Question: I wanted to create an interactive shiny app to show the graph from chosen variable
Part of the data below:
'''
> dput(data_3[1:6,])
structure(list(date = structure(c(18264, 18265, 18266, 18267,
18268, 18271), class = "Date"), code = structure(c(1L, 1L, 1L,
1L, 1L, 1L), .Label = c("AAPL", "AMZN", "BABA", "FB", "GOOG",
"INTC", "MSFT", "SAP"), class = "factor"), close_price = c(3.997768,
3.660714, 3.714286, 3.392857, 3.553571, 3.491071), volume = c(133949200,
128094400, 194580400, 191993200, 115183600, 126266000), company = structure(c(3L,
3L, 3L, 3L, 3L, 3L), .Label = c("Alibaba", "Amazon", "Apple",
"Facebook", "Google", "Intel", "Microsoft", "SAP"), class = "factor")), row.names = c(NA,
6L), class = "data.frame")
'''
And below is my shiny code:
'''
ui <- fluidPage(
titlePanel("Application title"),
sidebarPanel('Things to put on the side',
selectInput("var_selection", label = "Please choose a company...",
choices = list("Alibaba" = 'Alibaba',
"Amazon" = 'Amazon',
"Apple" = 'Apple',
"Facebook" = 'Facebook',
"Google" = 'Google',
"Intel" = 'Intel',
"Microsoft" = 'Microsoft',
"SAP" = 'SAP'),
selected = 'Alibaba'),
selectInput("var_selection_2", label = "Please choose type of share...",
choices = list("Closing Price" = 'close_price ',
"Share Volume" = ' volume'),
selected = 'close_price')),
mainPanel('Main panel of the app',
plotOutput('myplot')),
position = 'left')
server <- function(input, output){
output$myplot <- renderPlot(
ggplot(data = data_3, aes(x = date, y = "input$var_selection2", color= 'input$var_selection'))+
geom_line(aes(y = 'input$var_selection')
)
)
}
shinyApp(ui = ui, server = server)
'''
I end up getting a result like this and it seems that it is not that interactive, please correct me if I am wrong.

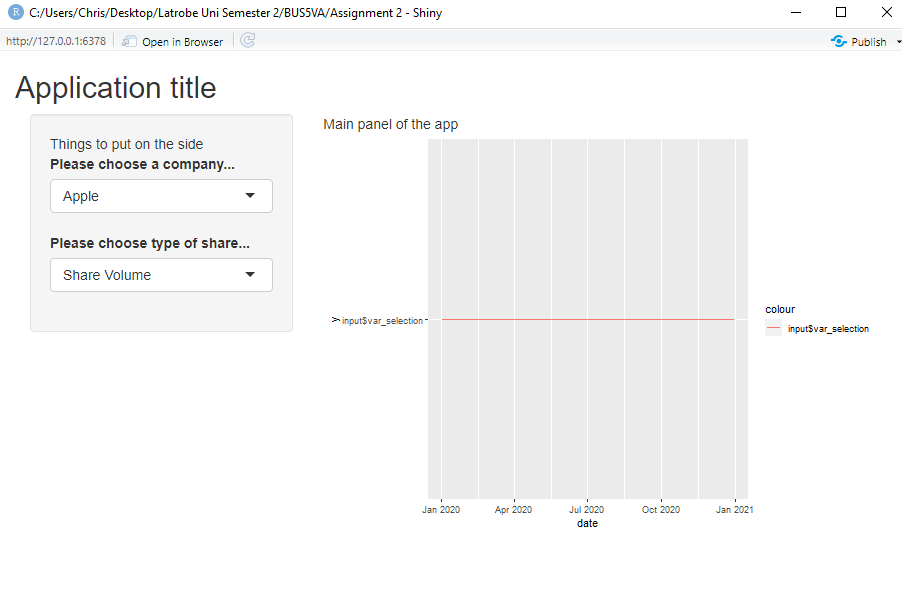
Answer: You could use 'filter' and 'aes_string':
'''
output$myplot <- renderPlot(
{
req(input$type)
data <- data_3 %>% filter(company == input$company)
ggplot(data = data)+geom_line(aes_string(x = "date", y = input$type))
}
'''
'''
library(ggplot2)
library(dplyr)
ui <- fluidPage(
titlePanel("Application title"),
sidebarPanel('Things to put on the side',
selectInput("company", label = "Please choose a company...",
choices = list("Alibaba" = 'Alibaba',
"Amazon" = 'Amazon',
"Apple" = 'Apple',
"Facebook" = 'Facebook',
"Google" = 'Google',
"Intel" = 'Intel',
"Microsoft" = 'Microsoft',
"SAP" = 'SAP'),
selected = 'Alibaba'),
selectInput("type", label = "Please choose type of share...",
choices = list("Closing Price" = 'close_price ',
"Share Volume" = ' volume'),
selected = 'close_price')),
mainPanel('Main panel of the app',
plotOutput('myplot')),
position = 'left')
server <- function(input, output){
output$myplot <- renderPlot(
{
req(input$type)
data <- data_3 %>% filter(company == input$company)
ggplot(data = data)+geom_line(aes_string(x = "date", y = input$type))
}
)
}
shinyApp(ui = ui, server = server)
'''
<URL>